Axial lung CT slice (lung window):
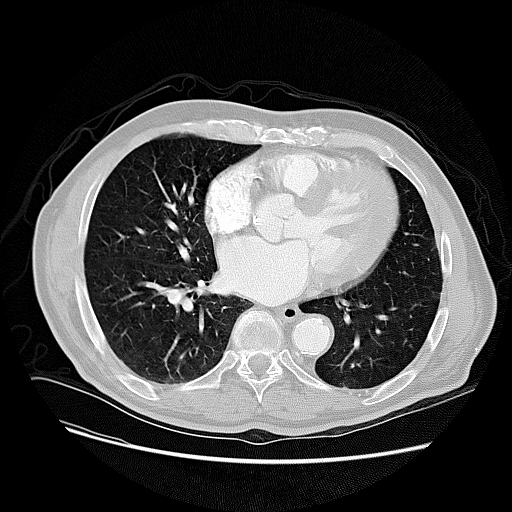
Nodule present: no